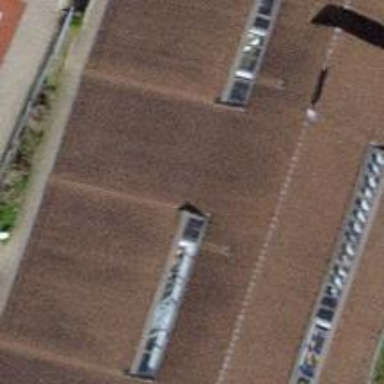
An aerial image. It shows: School building.